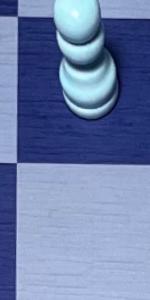
Label: Empty